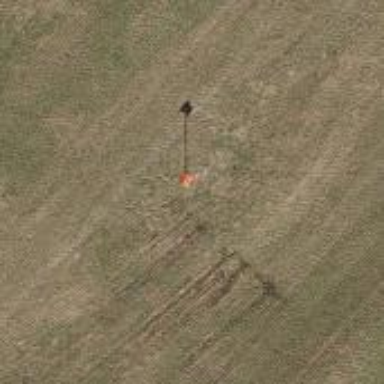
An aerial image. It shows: View of pole with roofed pipeline marker.